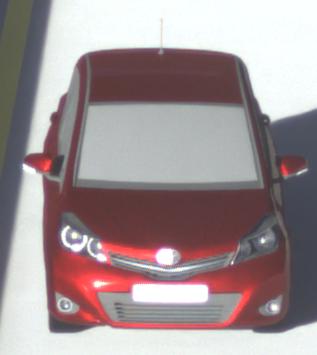
Make: Toyota
Model: Yaris 1.0
Detailed model: Yaris (XP9)
Model produced from: 2009/01
Model produced until: 2010/10
Doors: 3
Color: red
Road condition: dry road
Daytime: sunrise or sunset
Contrast: medium contrast